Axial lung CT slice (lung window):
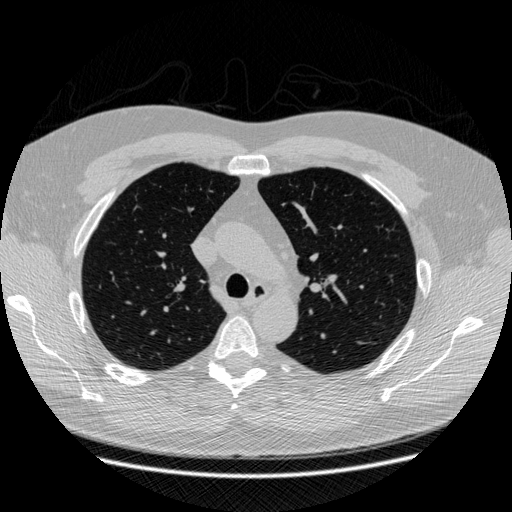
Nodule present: no